Question: I have a fluid CSS layout for a user application. The goal is that the large content area (white) and the dark blue #notiarea will expand to fill the client desktop. The goal would be to have the #notiarea expand to fill the rest of the user desktop.
The #notiarea and the content div would than have a scrollbar for the content like the image below.
My question is how do I get the darkblue (#notiarea) element to expand to the rest of the application view area height only? , than I need the ability to use the css tag "overflow:auto;"? I would prefer a css solution but I'll accept a jQuery solution.

Here's a jsfidle for quick experimentation: <URL>
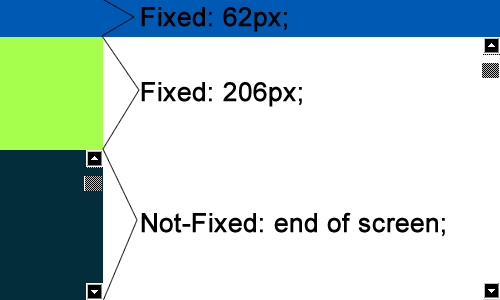
Answer: Demo: <URL>
I use the useful 'box-sizing: border-box' property to get this result, please read about it here: paulirish.com/2012/box-sizing-border-box-ftw/
It is compatible from IE8+, you just need to tweak the layout a wee bit for IE7 and below viz. you could give the sidebar 'position: absolute' ...it is the best one can do(without too much hassle).
Okay, I've made similar layouts a gazillion times before, and couldn't be more grateful to the box-sizing property. Here's a quick review of the changes:
#sidebar now has a 'padding-top' value equal to the height of #newpostcreator. Then, #newpostcreator is pulled back into place using negative top positioning again with a value equal to its height, in our case: -206px.
Please note, I've also given every element 'position: relative' by using the '*' universal selector. This is pretty useful when you have several absolute positioned elements on a page, so you wouldn't have to specify relative positioning for each respective container. This is mainly a DRY(Don't Repeat Yourself) thing and makes for cleaner code. This also gives every element additional positional control via 'top' 'left' 'right' & 'bottom'.
Also, since #sidebar is 'position: fixed', it is removed from the layout and is positioned relative to the viewport. So we need some blank space for it to rest without interrupting/overlapping the page content. I did this by giving #container a padding-left value equal to sidebar's width. But I saw you'd already done that in your fiddle. i just refined it a lil bit.
Now back to the sidebar, I'd mentioned giving it a 206 px's of padding-top. To understand the logic behind this, you should get to know the box-sizing's role in the layout. Basically, elements with 'border-box' has its padding and border all positioned the container. So, whatever width you specify the element, adding padding/border will not add its final width/height, it will be contained within. Keep in mind, this does not work with margins.
So, the space left in the sidebar minus 206px's of padding is 100%, which we now give to #notiarea.
That is it pretty much. If you study the code, you'll get a better understanding than what I've been able to provide. Please do check out the link, and remember to add vendor prefixes to box-sizing for older versions of Firefox, Opera and Chrome.